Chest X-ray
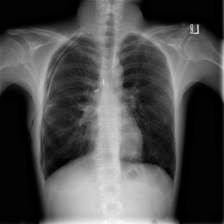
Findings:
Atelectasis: negative
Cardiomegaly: negative
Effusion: negative
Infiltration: negative
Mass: negative
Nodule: negative
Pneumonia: negative
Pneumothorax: positive
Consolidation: negative
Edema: negative
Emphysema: negative
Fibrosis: negative
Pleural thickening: negative
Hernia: negative